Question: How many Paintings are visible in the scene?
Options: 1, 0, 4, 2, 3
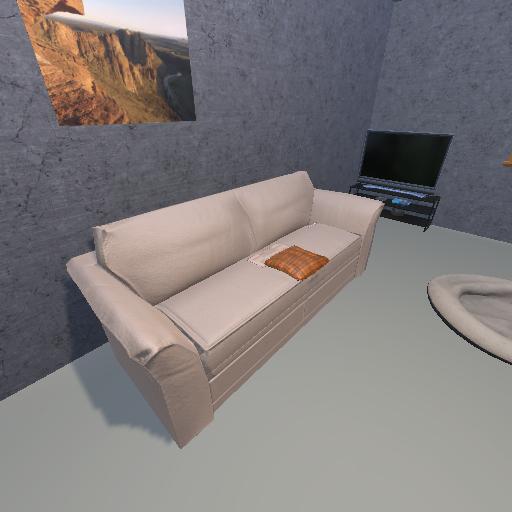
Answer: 1